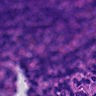
Metastatic tissue present: no